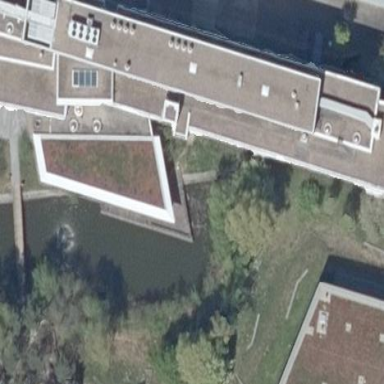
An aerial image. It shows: Science building.